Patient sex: F
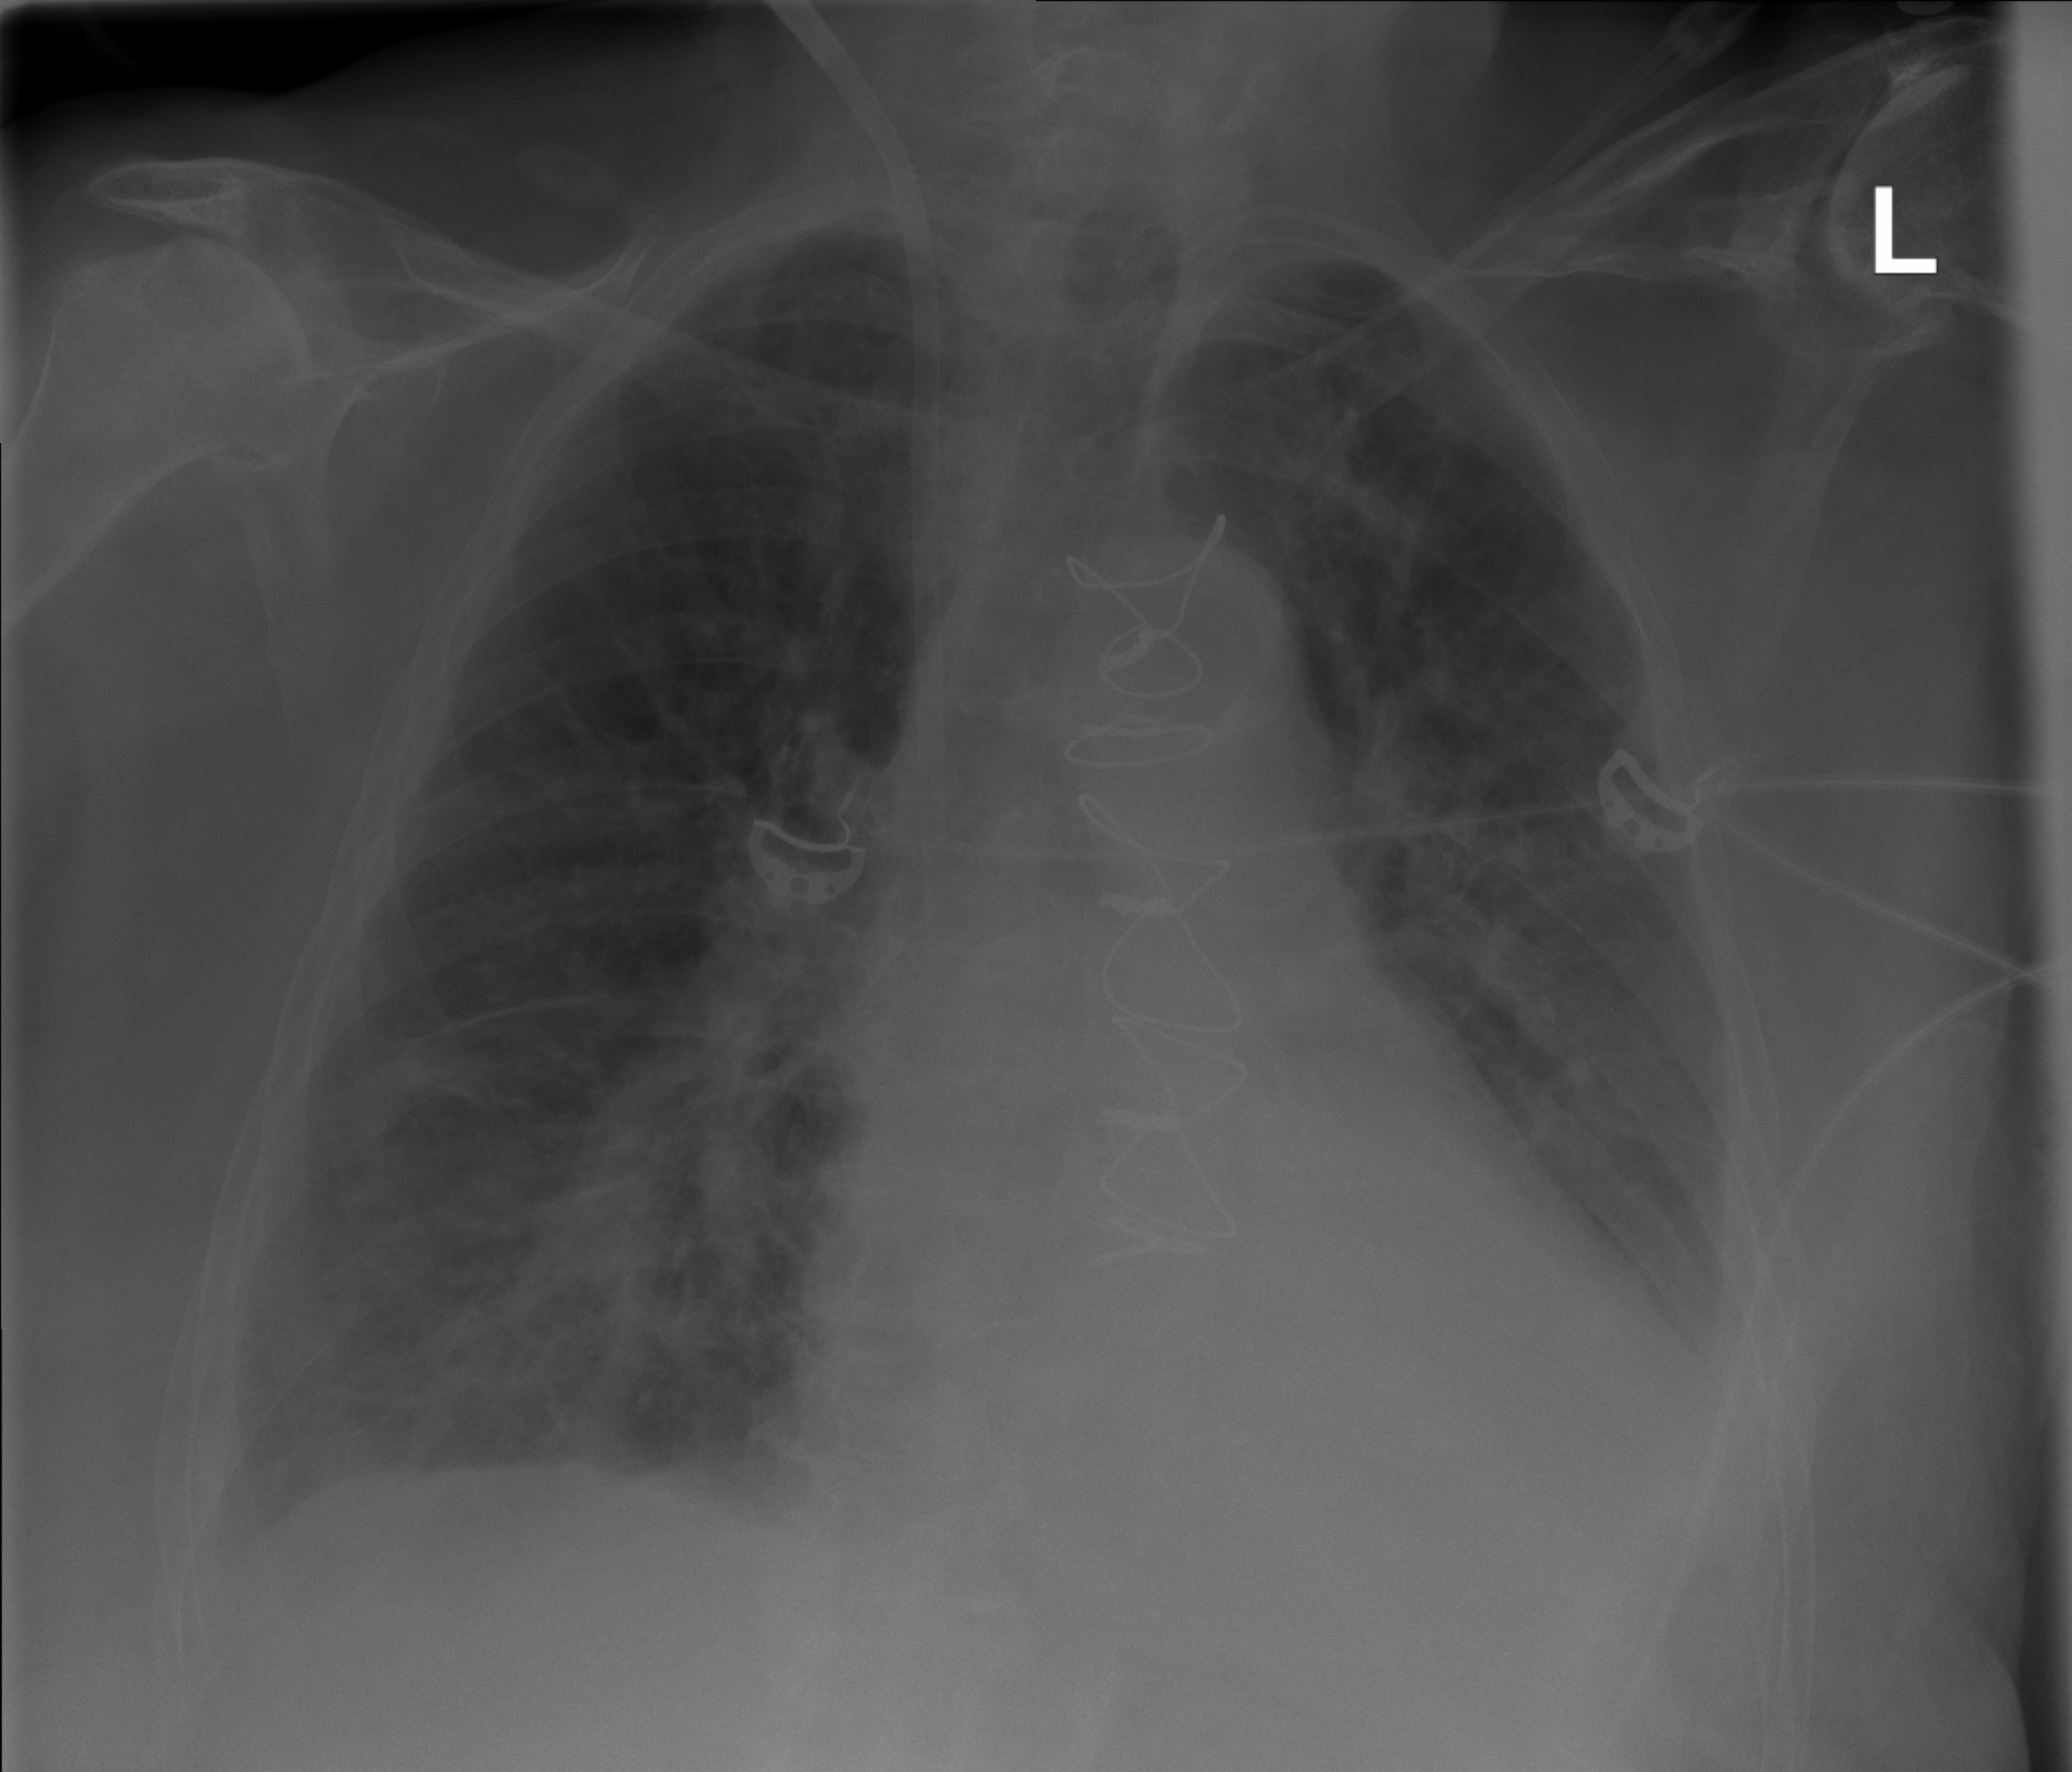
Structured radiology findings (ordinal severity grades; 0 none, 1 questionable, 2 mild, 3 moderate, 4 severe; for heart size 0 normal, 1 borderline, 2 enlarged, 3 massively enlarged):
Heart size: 2
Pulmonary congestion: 2
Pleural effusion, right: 1
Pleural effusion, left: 2
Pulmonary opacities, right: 2
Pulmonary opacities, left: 1
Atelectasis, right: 2
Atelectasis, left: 2